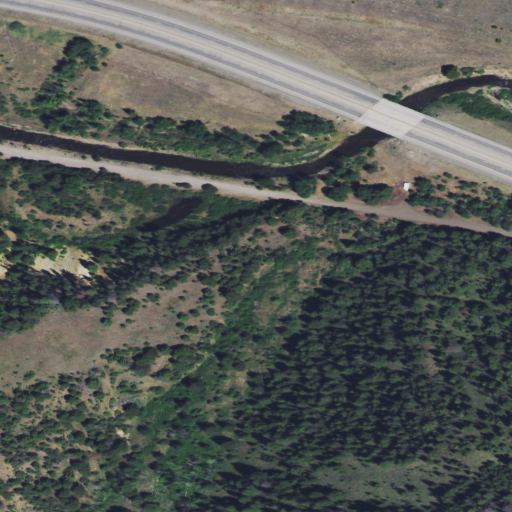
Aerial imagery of valley in Montana named Sullivan Gulch containing evergreen forest, shrub, low intensity development, medium intensity development, grassland, and open development